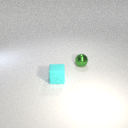
small green metal sphere to the right of small cyan rubber cube